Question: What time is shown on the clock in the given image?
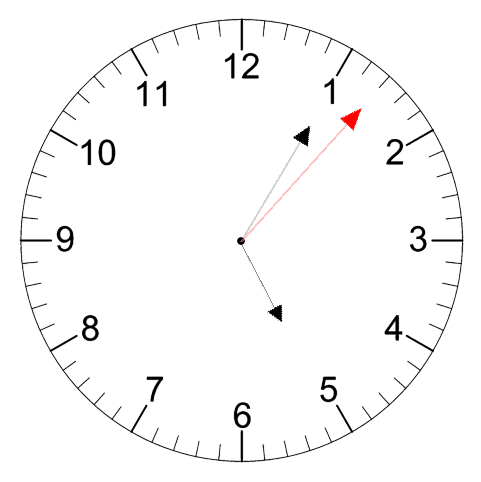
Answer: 05:05:07